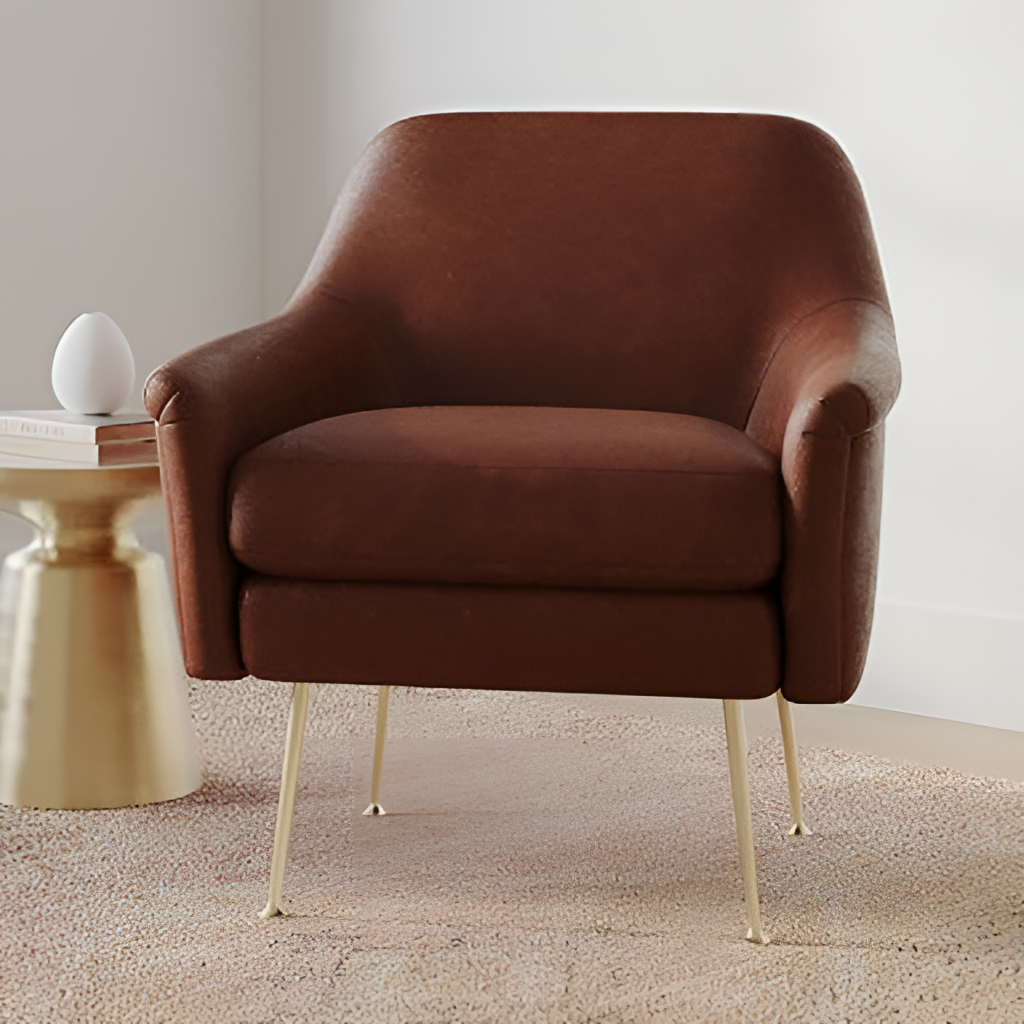
living room, brown leather armchair, contemporary, wood flooring, with plank pattern, paint wallpaper, with solid pattern